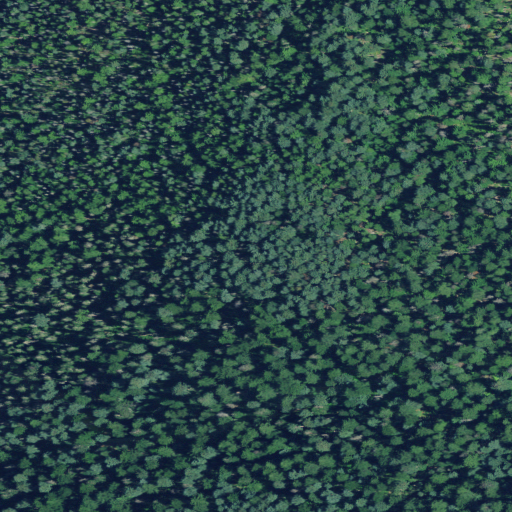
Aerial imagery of mountain in Oregon named Summit Butte containing only evergreen forest